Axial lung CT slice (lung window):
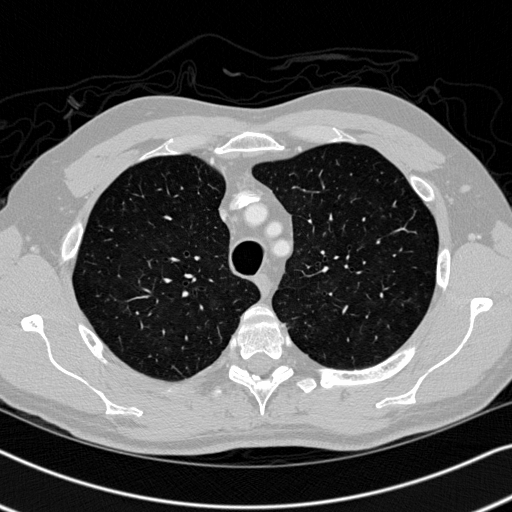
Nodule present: no